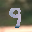
Label: 9